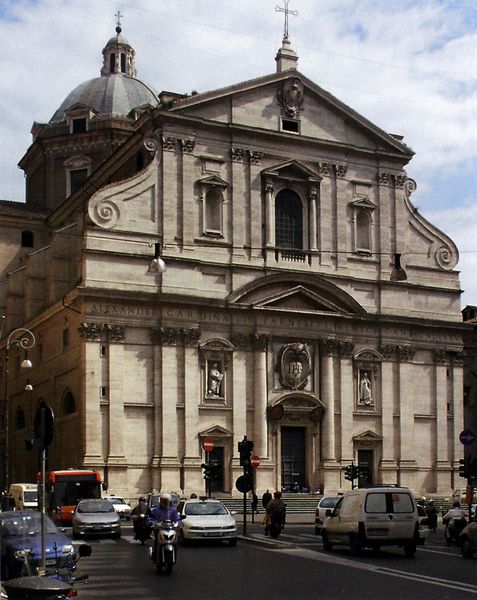
Titel: Fassade von Il Gesù in Rom
Künstler: Giacomo della Porta
Standort: Rom, Il Gesù (EU - I - Latium)
Schlagwörter: dunkel, himmel, kirchturm, fenster, laterne, straße, säulen, gebäude, haus, barock, sockel, stein, bild, kirche, front, turm, fassade, italien, giebel, pilaster, auto, figuren, kuppel, treppe, tor, foto, fotografie, kirchen, straßen, eingang, schild, kreuz, dom, schilder, rom, gemäuer, gesims, skulpturen, voluten, tur, christentum, autos, bauwerk, nischen, ädikula, sockelzone, pilasterordnung, ädikulafenster, porta, il gesu, skulpur, ampel, medaillion, bus, kirchenportal, ihs, jesuiten, roller, jesuitenkirche, motorrad, mofa, ng, giacomo della porta, frühbarock, gesu, mezannin, vorwerk, ädikulagiebel